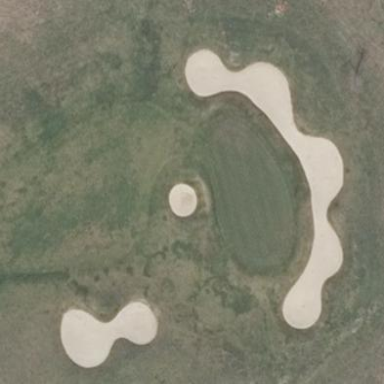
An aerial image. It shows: Golf bunker filled with sandy terrain.